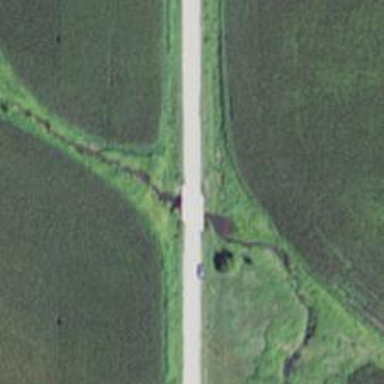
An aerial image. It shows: Unclassified road on bridge.